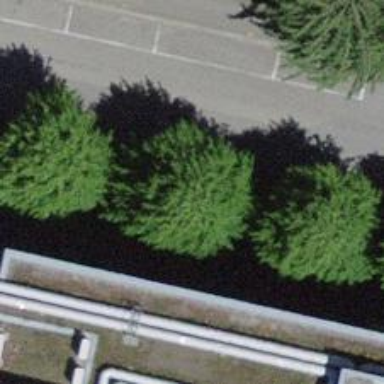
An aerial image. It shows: Avenue of trees.